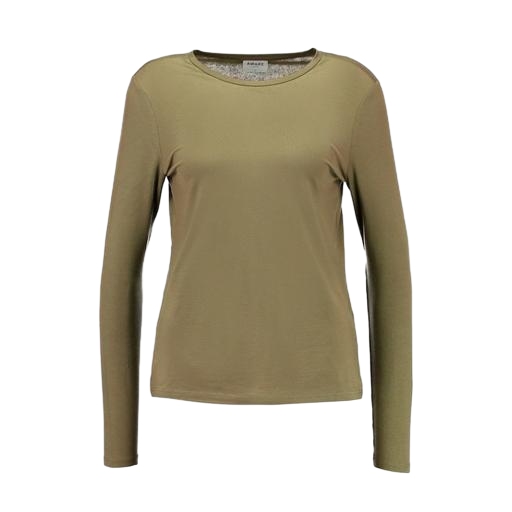
long-sleeve t-shirt only macy, longsleeve t-shirt, slim fit t-shirt, white background